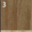
Piece: xx